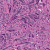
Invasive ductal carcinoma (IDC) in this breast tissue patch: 0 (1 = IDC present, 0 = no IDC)